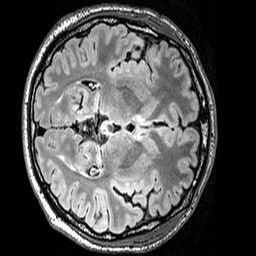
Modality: FLAIR
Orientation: axial
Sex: male
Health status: ill
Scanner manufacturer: siemens
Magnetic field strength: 3 T
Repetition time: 5 s
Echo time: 0.388 s